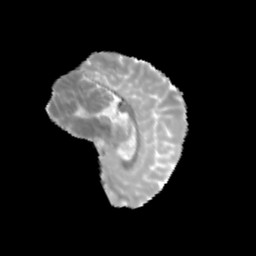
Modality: MD
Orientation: sagittal
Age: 13
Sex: female
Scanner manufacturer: siemens
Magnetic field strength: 3 T
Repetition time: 3.8 s
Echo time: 0.07 s